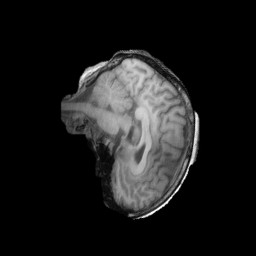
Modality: T1w
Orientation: sagittal
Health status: ill
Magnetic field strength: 3 T